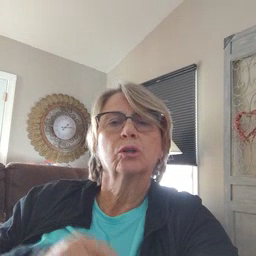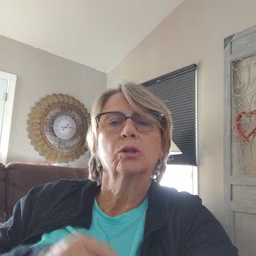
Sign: touch